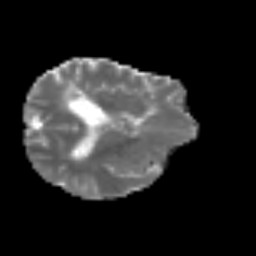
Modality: MD
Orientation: axial
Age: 64
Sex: male
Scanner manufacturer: siemens
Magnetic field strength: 3 T
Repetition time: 3.2 s
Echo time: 0.081 s